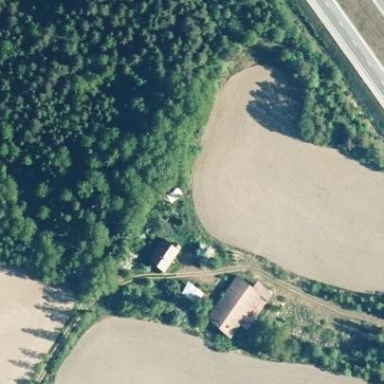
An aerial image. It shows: Farmyard area.